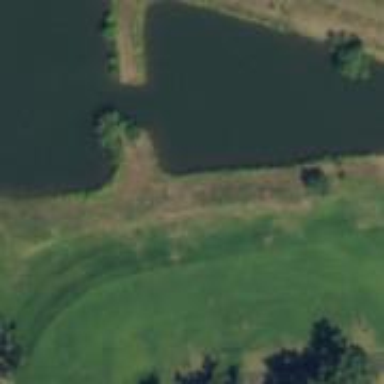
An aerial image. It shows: Water hazard on golf course.